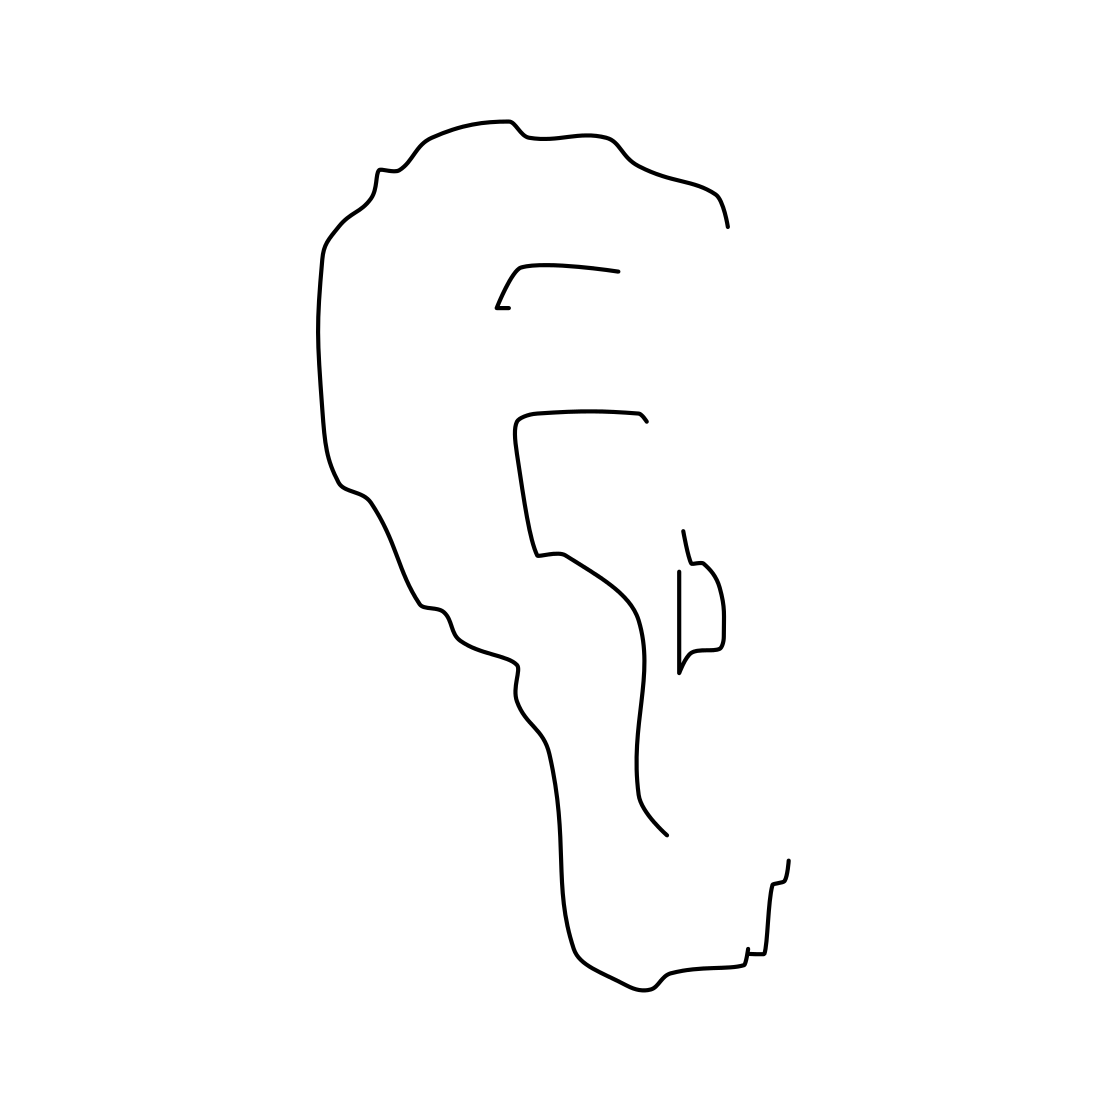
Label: ear